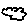
Label: cloud